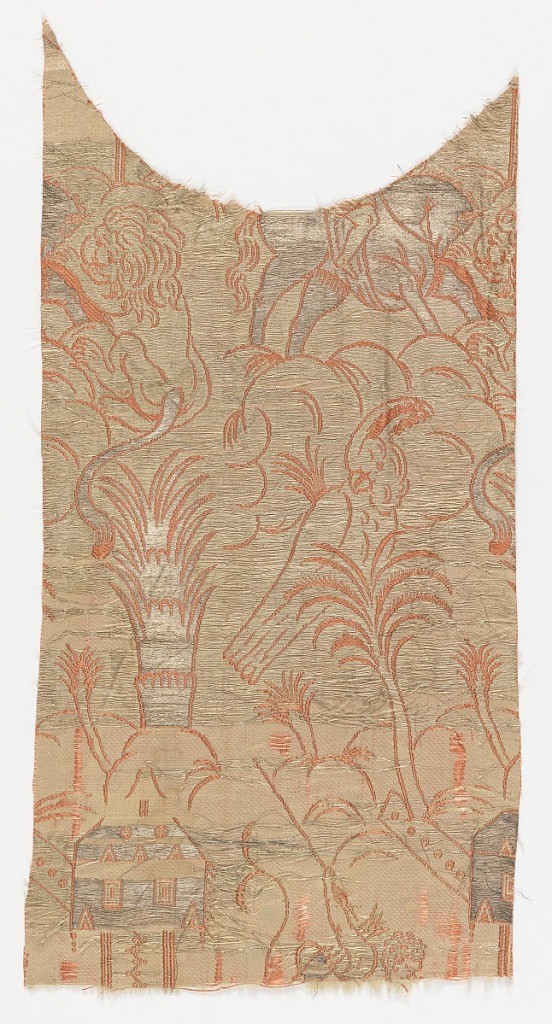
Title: Fragment
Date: late 17th century
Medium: silk, metallic Technique: 7&1 satin patterned by weft floats
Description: Man on horseback carrying a quiver, about to hurl a spear at a crouching lion. Large-scale parrot, stripes, fantastic foliage and architectural forms. Fabric was originally entirely faced with metallic threads, gold and silver.